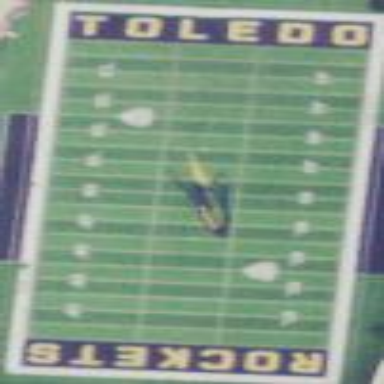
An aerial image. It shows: American football pitch with artificial turf surface for leisure land.